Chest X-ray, PA view. Patient: 56 years old, sex M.
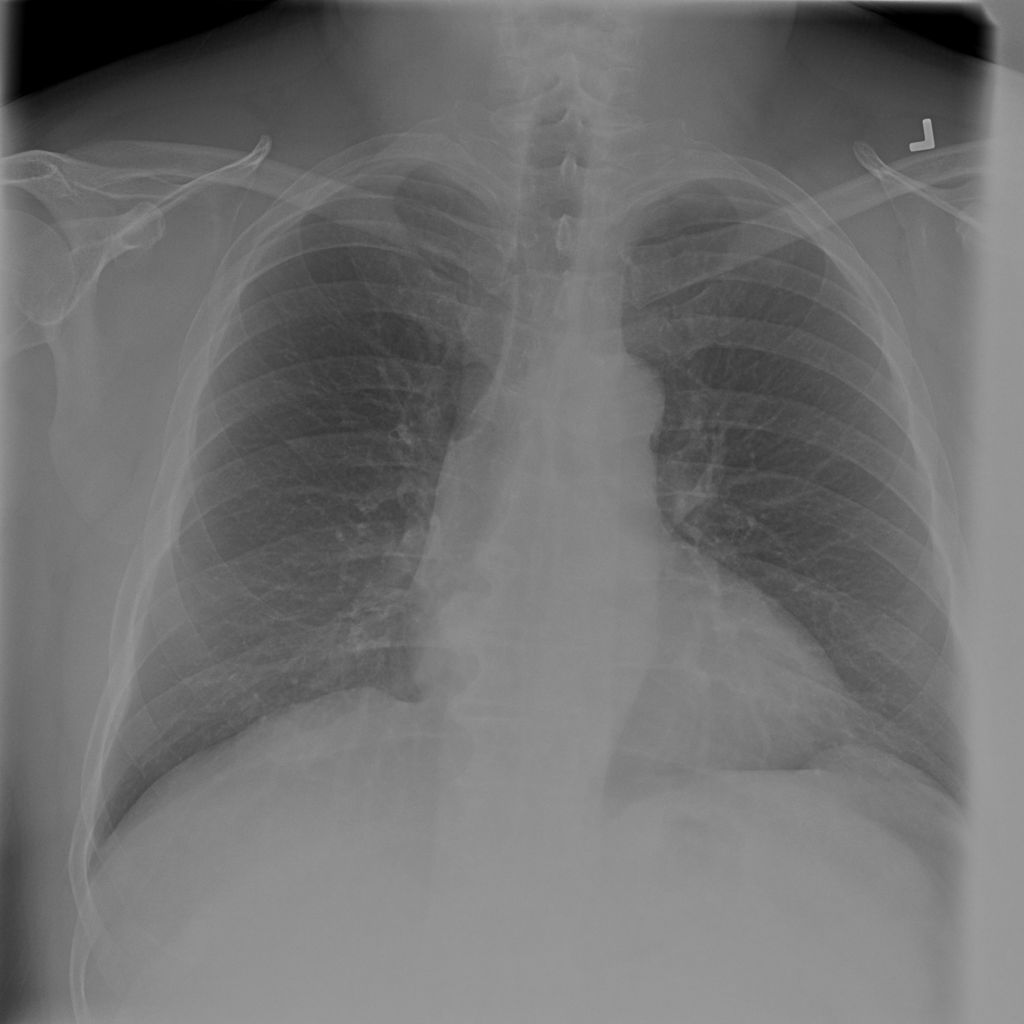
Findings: No Finding